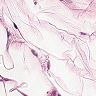
Metastatic tissue present: no